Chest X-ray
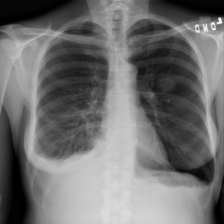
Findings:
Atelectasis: positive
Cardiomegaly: negative
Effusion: positive
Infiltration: negative
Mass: negative
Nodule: negative
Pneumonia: negative
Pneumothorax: negative
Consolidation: negative
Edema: negative
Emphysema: negative
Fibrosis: negative
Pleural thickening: negative
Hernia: negative